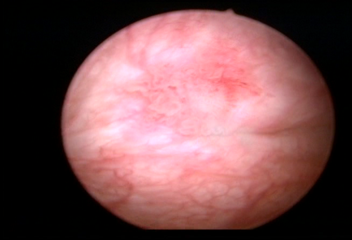
Modality: WLC
Class: Malignant
Subclass: LowGradePapillary
Lesion: L1
Stage: Ta
Morphology: Papillary
Bladder cancer association: Yes
Annotated structures: Tumor